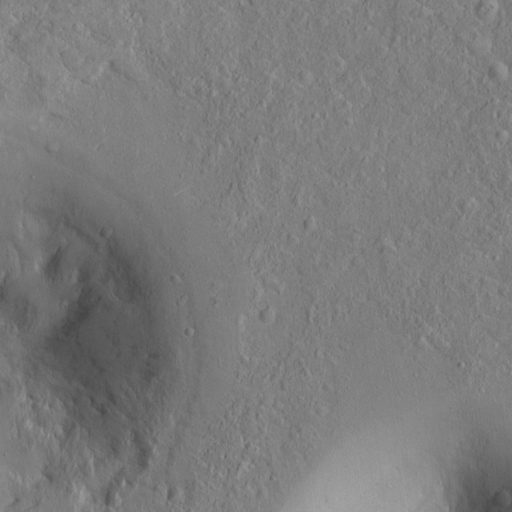
Objects detected: cone, cone